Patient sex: M
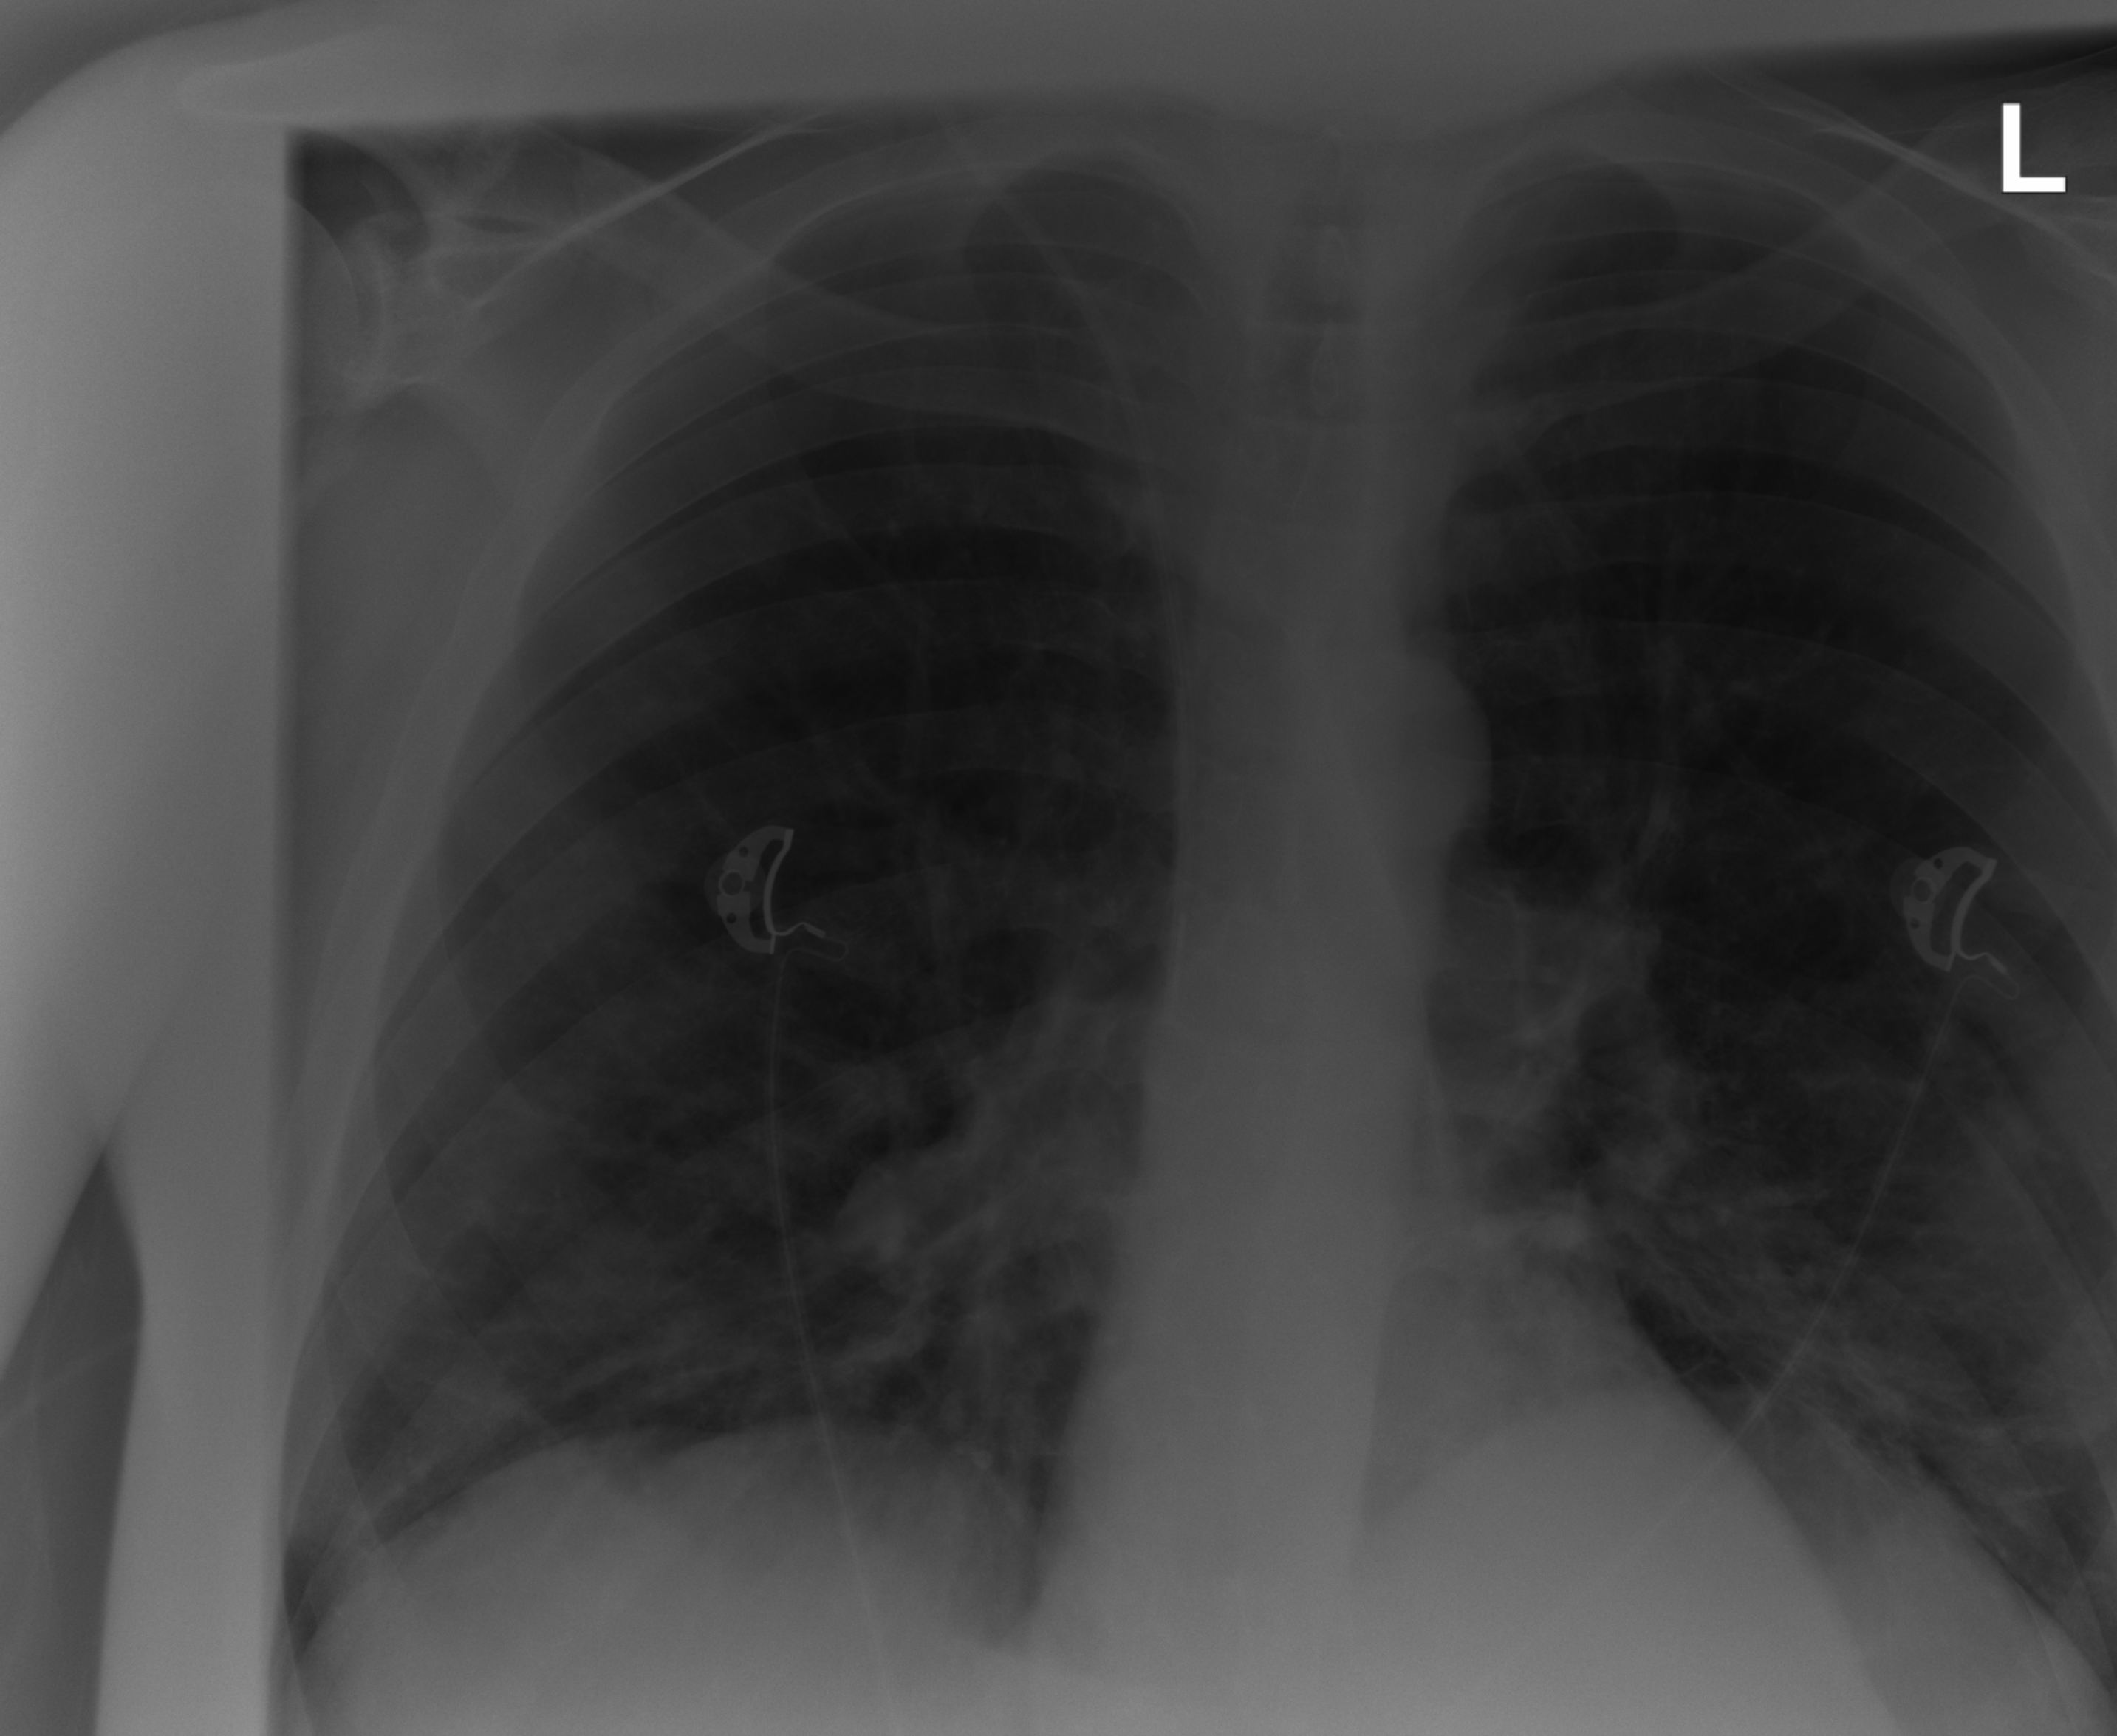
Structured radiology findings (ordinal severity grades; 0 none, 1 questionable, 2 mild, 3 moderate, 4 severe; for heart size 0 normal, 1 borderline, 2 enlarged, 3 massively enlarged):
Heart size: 0
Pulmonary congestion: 0
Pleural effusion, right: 0
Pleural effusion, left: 0
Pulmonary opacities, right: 1
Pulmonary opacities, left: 1
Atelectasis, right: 2
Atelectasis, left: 2